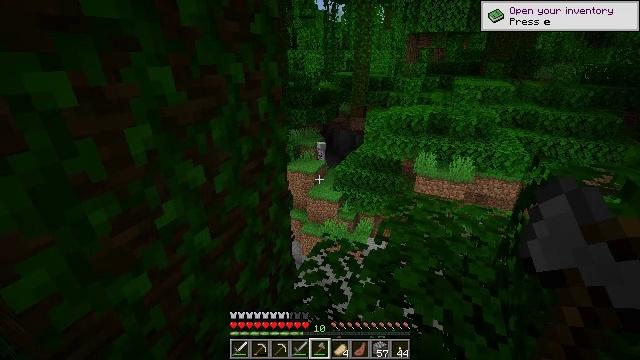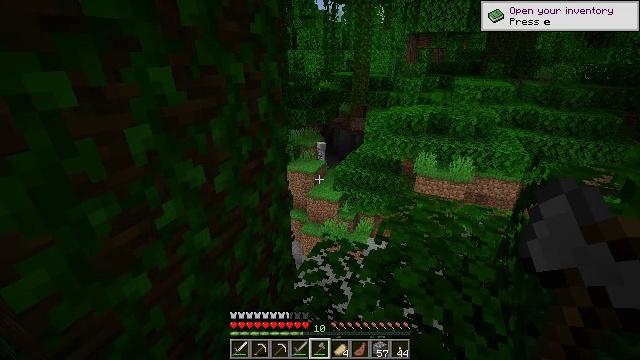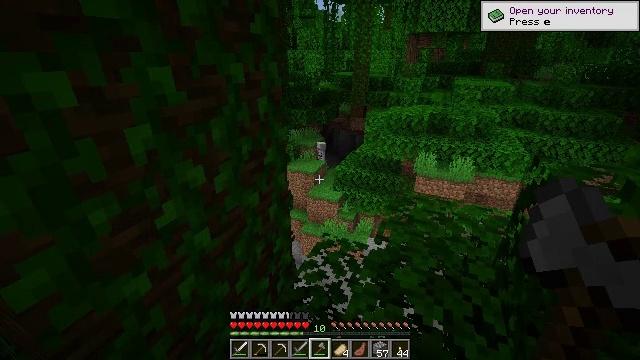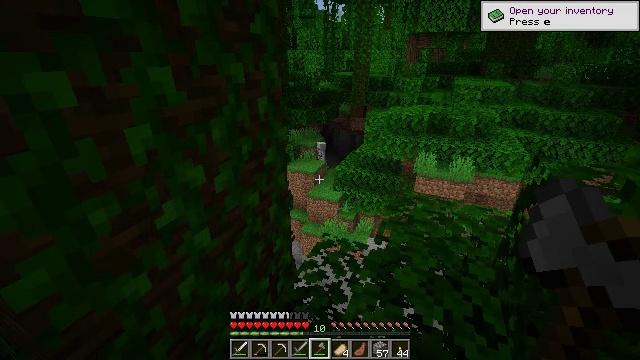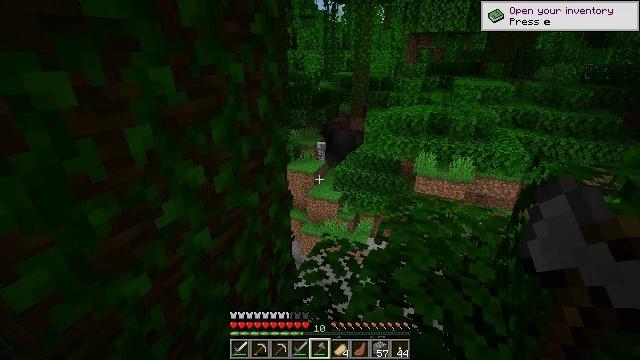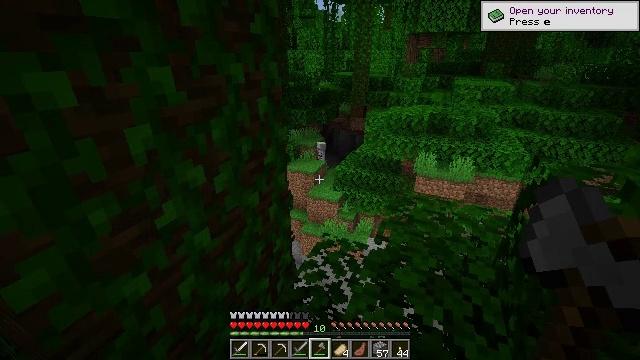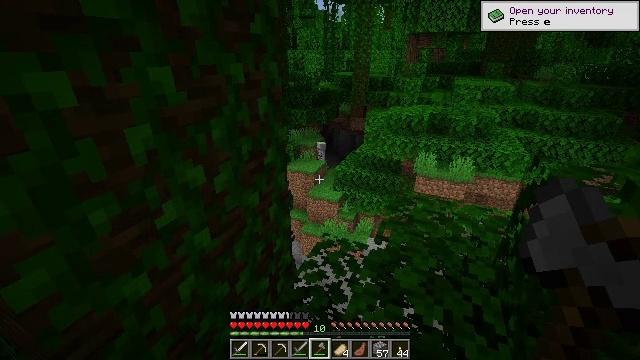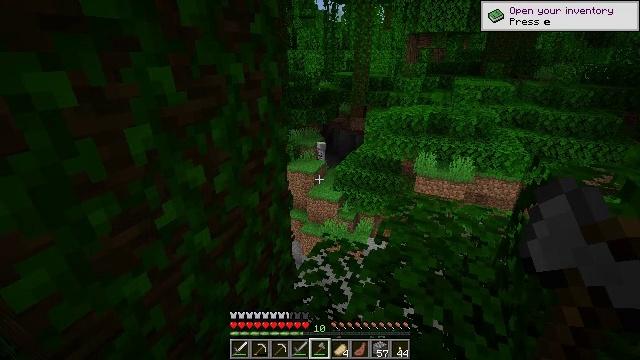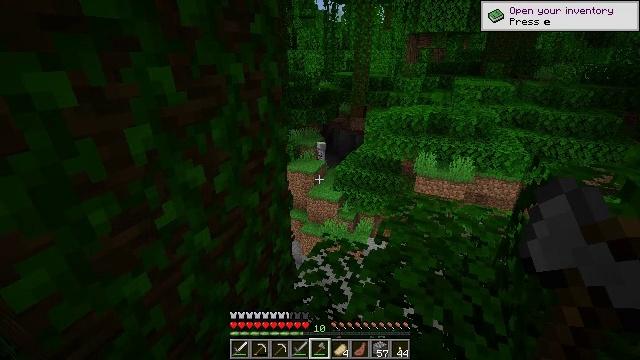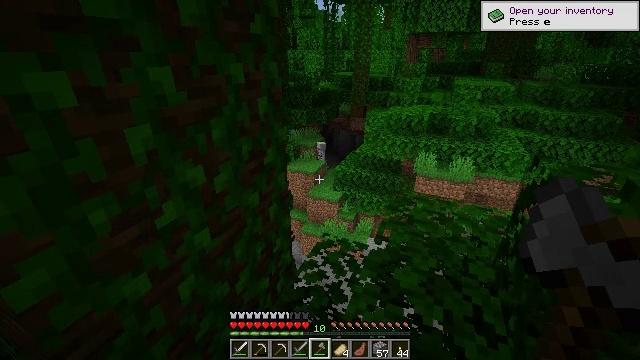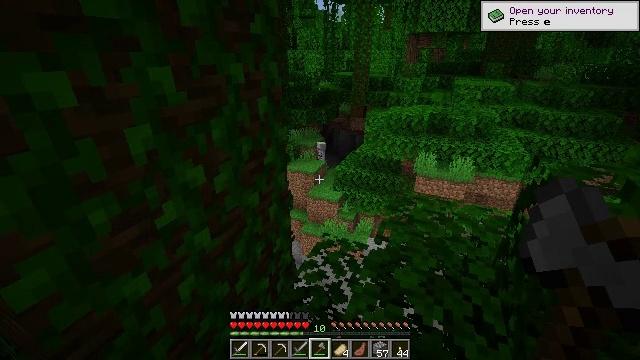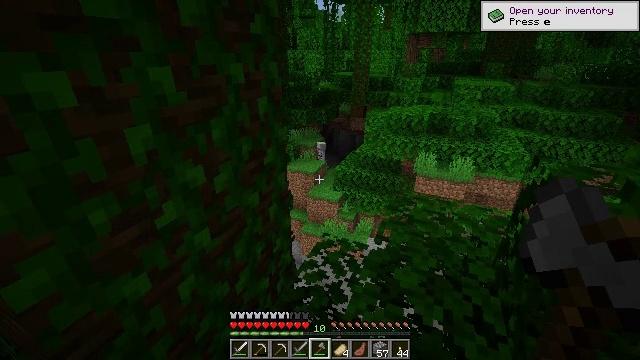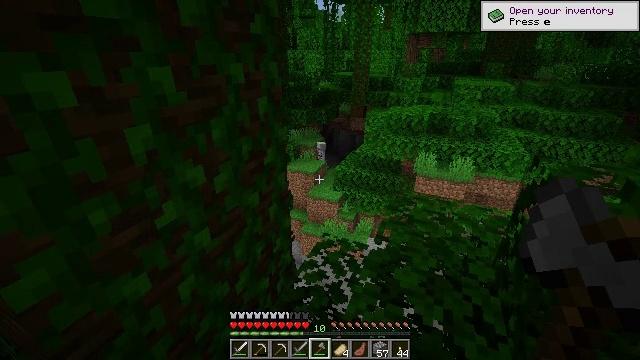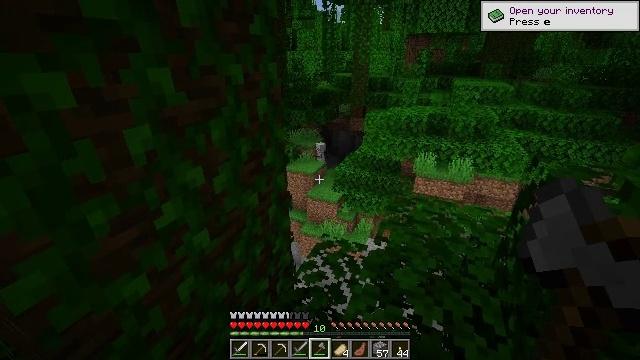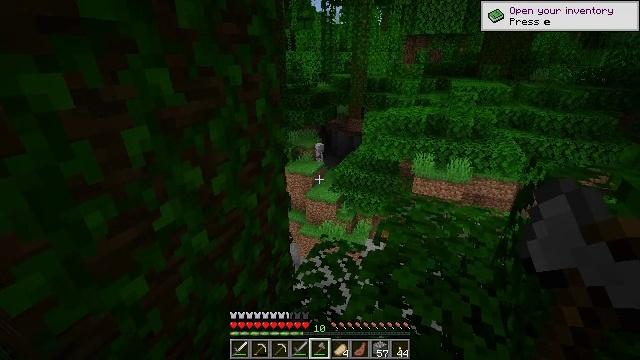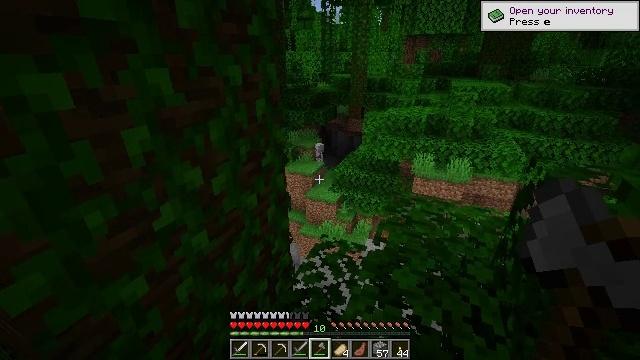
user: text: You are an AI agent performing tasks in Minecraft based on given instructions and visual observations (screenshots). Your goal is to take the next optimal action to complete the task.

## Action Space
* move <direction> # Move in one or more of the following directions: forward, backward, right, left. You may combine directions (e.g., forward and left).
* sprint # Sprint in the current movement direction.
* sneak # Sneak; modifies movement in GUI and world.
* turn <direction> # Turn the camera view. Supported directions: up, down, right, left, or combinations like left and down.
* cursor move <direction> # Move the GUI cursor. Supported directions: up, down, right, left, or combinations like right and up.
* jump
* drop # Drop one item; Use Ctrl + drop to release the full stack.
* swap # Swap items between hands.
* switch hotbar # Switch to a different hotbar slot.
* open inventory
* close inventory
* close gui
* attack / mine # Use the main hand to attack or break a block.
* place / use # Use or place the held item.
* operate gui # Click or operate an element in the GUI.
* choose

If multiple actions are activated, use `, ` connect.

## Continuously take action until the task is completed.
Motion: motion action
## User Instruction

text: Gather grass block for landscaping.
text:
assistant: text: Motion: no_op
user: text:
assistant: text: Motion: no_op
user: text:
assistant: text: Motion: no_op
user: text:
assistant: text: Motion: no_op
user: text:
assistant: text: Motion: no_op
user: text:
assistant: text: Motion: no_op
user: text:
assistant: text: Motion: no_op
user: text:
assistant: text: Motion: no_op
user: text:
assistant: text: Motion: no_op
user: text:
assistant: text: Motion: no_op
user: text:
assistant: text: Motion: no_op
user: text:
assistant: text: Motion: no_op
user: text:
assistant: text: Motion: no_op
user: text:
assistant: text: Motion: no_op
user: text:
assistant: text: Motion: no_op
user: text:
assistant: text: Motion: turn up
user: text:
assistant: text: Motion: turn up
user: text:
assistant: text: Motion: no_op
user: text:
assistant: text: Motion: no_op
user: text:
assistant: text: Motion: no_op
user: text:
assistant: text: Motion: no_op
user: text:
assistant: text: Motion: no_op
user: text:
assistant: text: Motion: no_op
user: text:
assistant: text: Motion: no_op
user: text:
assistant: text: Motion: no_op
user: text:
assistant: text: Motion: no_op
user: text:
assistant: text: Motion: no_op
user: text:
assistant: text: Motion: no_op
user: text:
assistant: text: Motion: no_op
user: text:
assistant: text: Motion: no_op